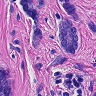
Metastatic tissue present: yes